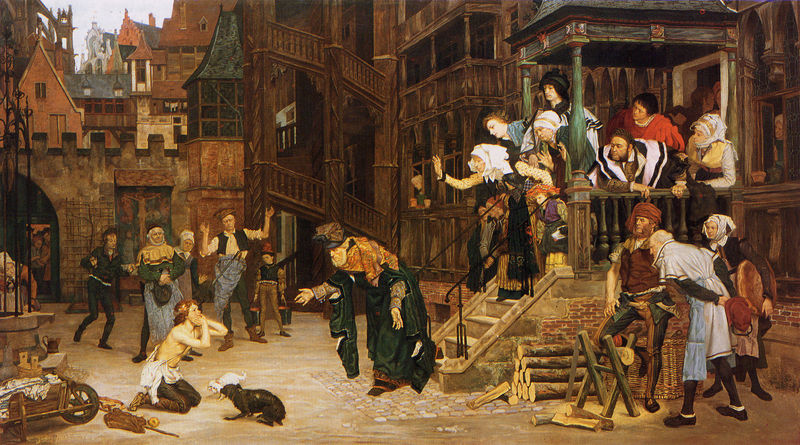
Titel: Le Retour de l'enfant prodigue, Die Rückkehr des verloren Sohnes
Künstler: James Tissot
Institution: The Manney Collection
Schlagwörter: gemälde, gruppe, hand, mann, nackt, weiß, frauen, grün, menschen, ocker, stadt, braun, fenster, frau, geste, holz, hut, hüte, kleid, männer, nacht, schwarz, strasse, szene, dach, gebäude, haus, hund, hunde, rot, tier, tiere, tuch, weg, beige, haube, leute, malerei, menge, alt, bart, mütze, mützen, architektur, barock, hinrichtung, kleidung, pelz, samt, stein, steine, gesten, schauen, öl, erde, häuser, natur, brücke, gitter, boden, mantel, stoff, gewänder, kind, krone, arbeit, brunnen, karren, kinder, turm, vorbau, balkon, schürze, bogen, pflaster, schuhe, zuschauer, körbe, dächer, giebel, mauer, hof, naiv, markt, platz, speichen, karre, rad, schubkarre, schubkarren, wagen, beobachter, treppe, spielen, kopftuch, korb, brot, aufgang, geländer, stufe, stufen, gestell, junge, oberkörper, tor, zinnen, pfosten, bögen, katze, eisen, gusseisen, schmiedeeisen, innenhof, hacken, alter, bücken, kreuz, türmchen, balustrade, künstler, karrikatur, streit, knien, auflauf, tumult, hauben, allegorie, franz, staunen, stadttor, holzstoß, scheite, säge, gitterstäbe, sägen, flehen, mittelalter, knieen, fachwerk, treppengeländer, verbeugen, baldachin, bettler, holzscheite, breughel, wendeltreppe, zuschauen, neugier, eimer, bock, pavillion, stockwerke, gruß, neugierig, hölzer, bitten, betteln, holzschuhe, zugehen, rufen, winken, steige, stine, stiege, holzscheit, stufeb, hunf, vergebung, verurteilung, hiolz, katz, klatschen, mitelalter, gaffer, bildarchitektur, holzhacken, eländer, kaminholz, muer, holzstappel, mptze, pfeiffen, scubkarre, sägebock, sögen, treppeng, der verlorene sohn, ftreppe, nsohn